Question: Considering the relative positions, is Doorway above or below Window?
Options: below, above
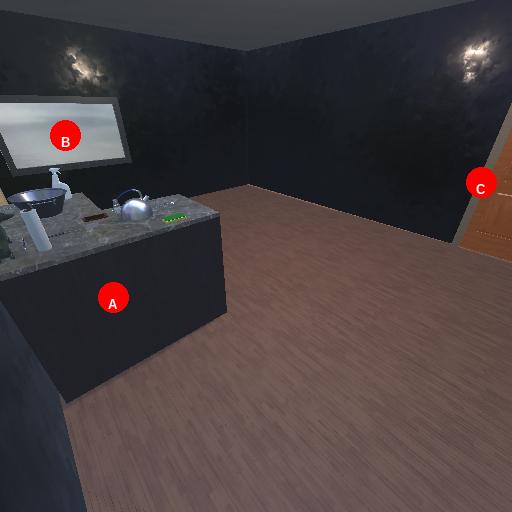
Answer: below